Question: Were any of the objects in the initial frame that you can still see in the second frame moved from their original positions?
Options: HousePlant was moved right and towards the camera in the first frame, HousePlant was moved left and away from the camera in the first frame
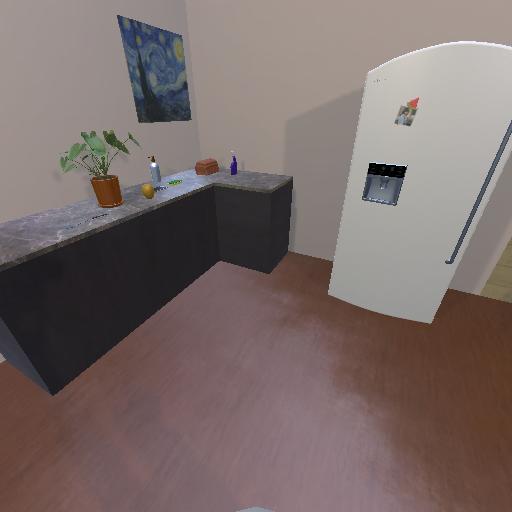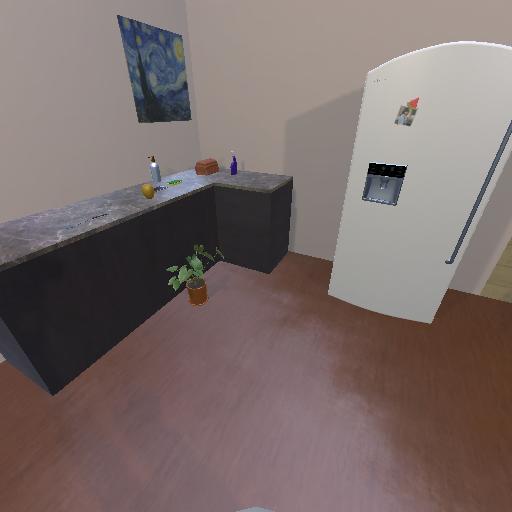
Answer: HousePlant was moved right and towards the camera in the first frame